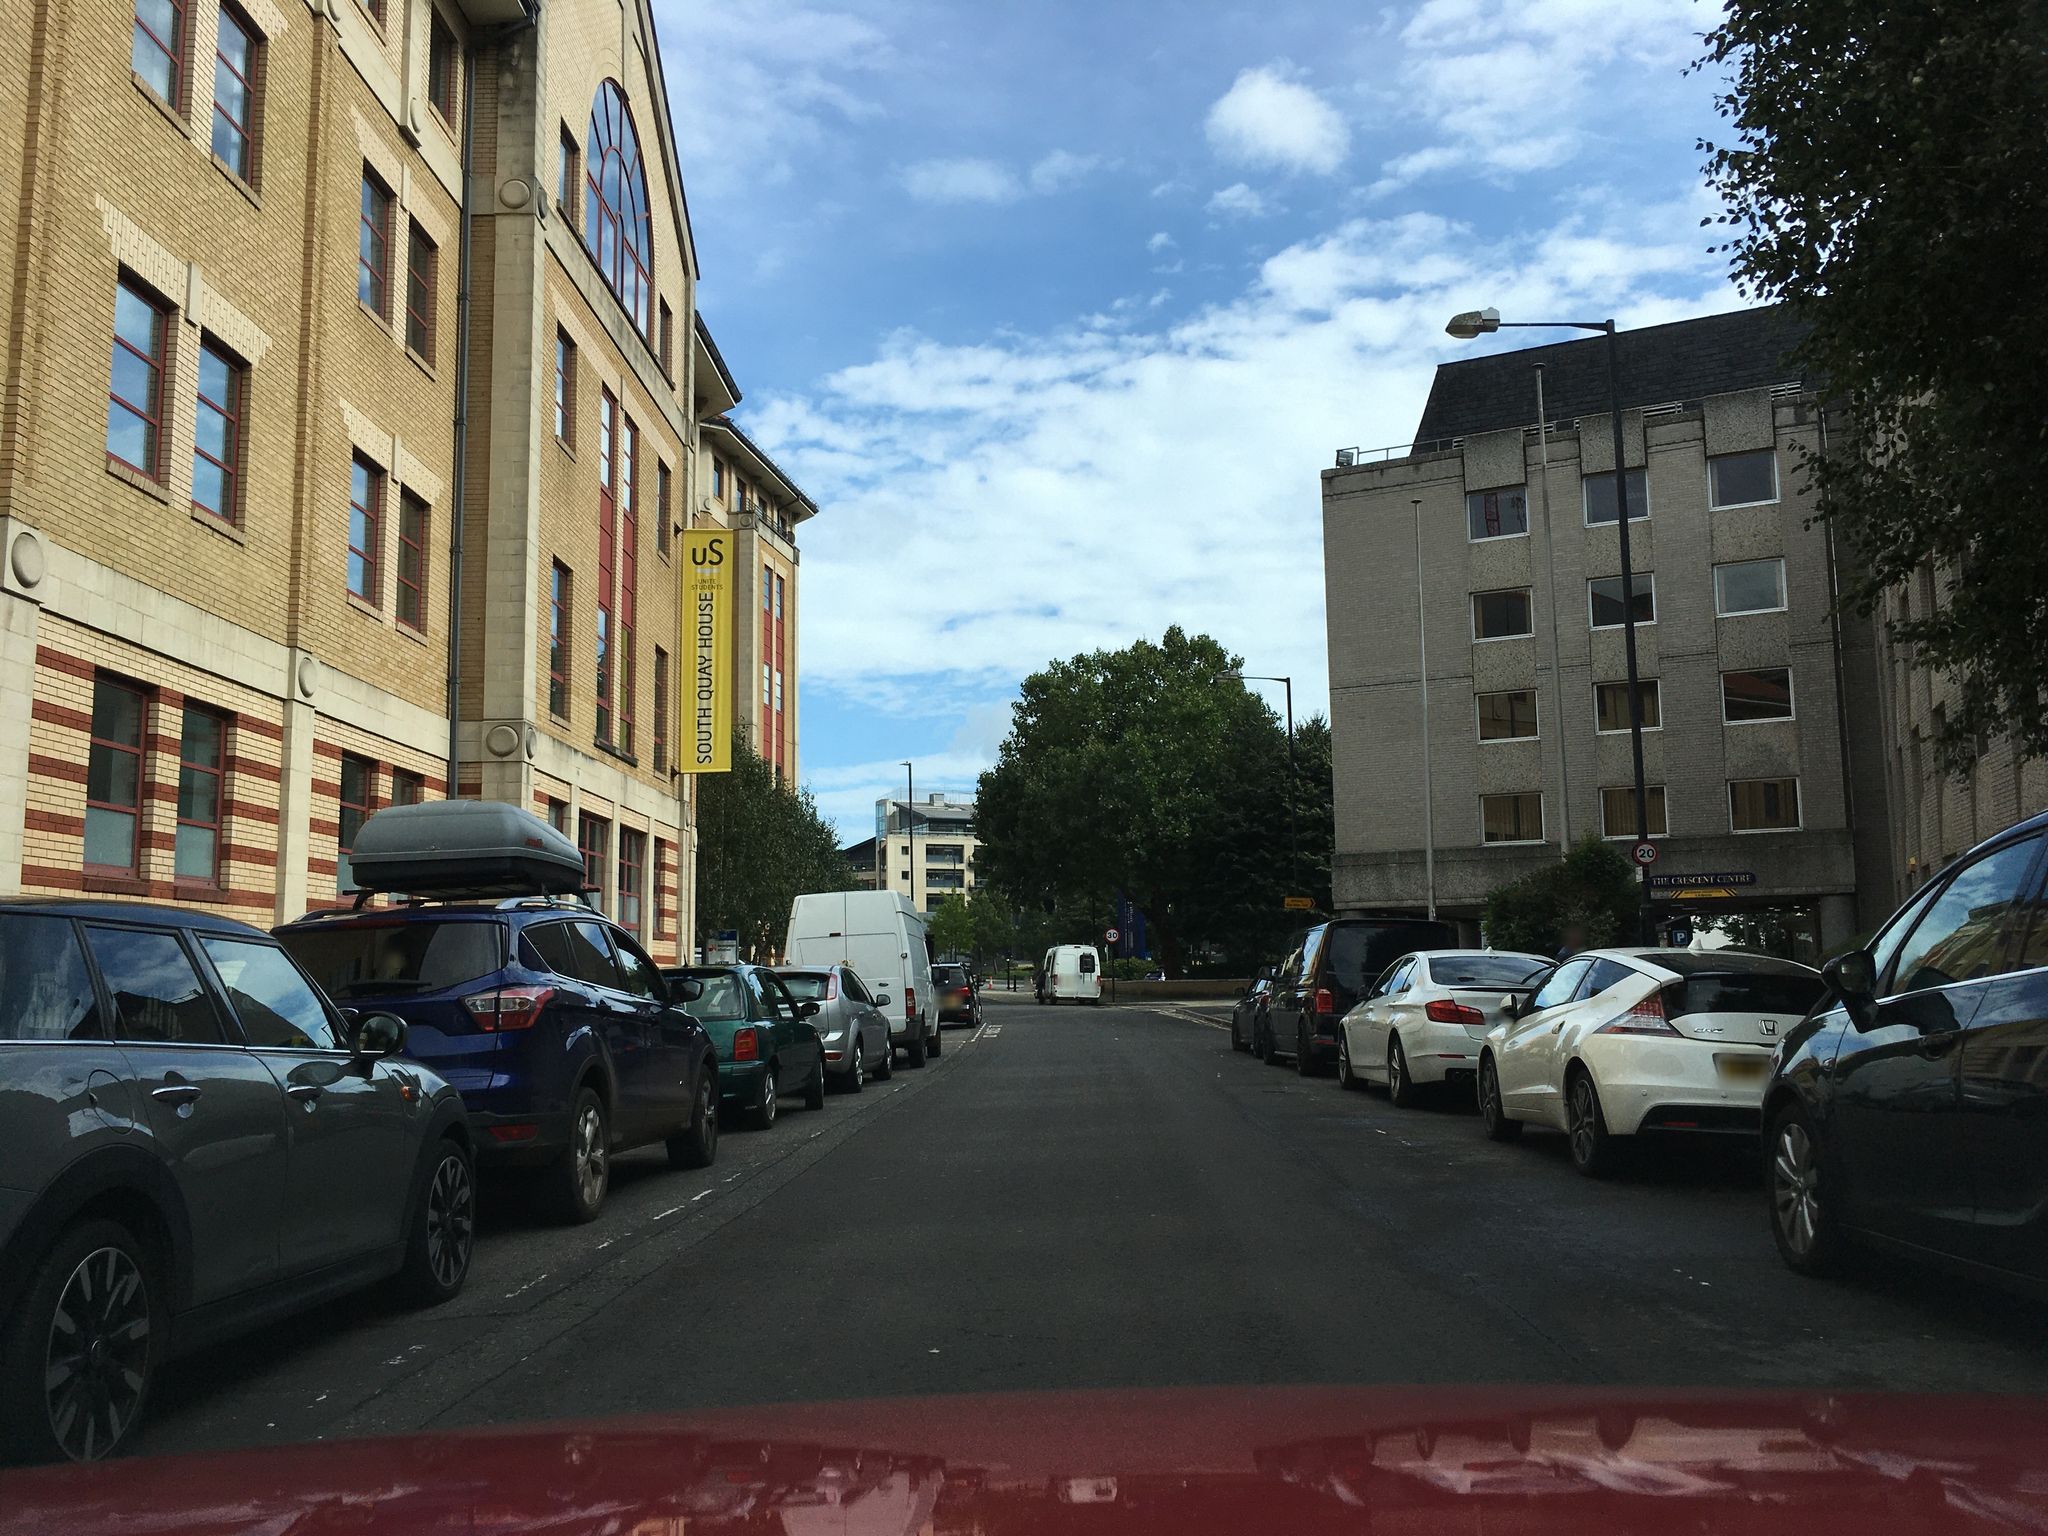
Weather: cloudy
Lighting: day
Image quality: good
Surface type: driving surface
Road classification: footway, steps, service
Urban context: urban centre
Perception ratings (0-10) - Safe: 6.11, Lively: 7.22, Beautiful: 8.56, Boring: 3.12, Depressing: 2.38, Wealthy: 9.12